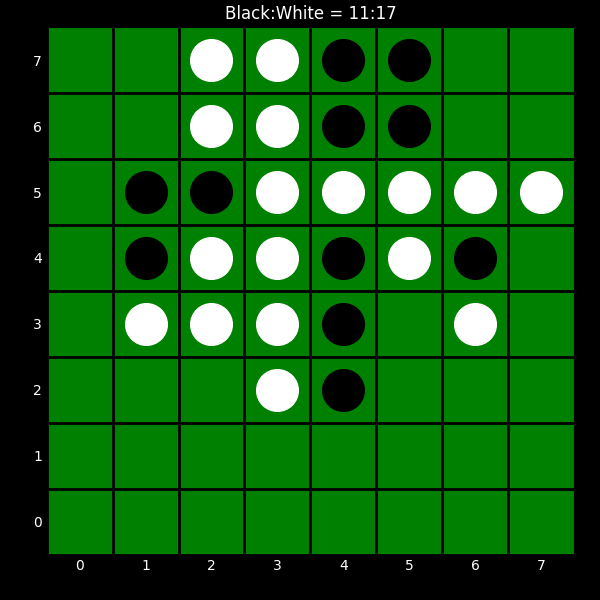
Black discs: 11
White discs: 17